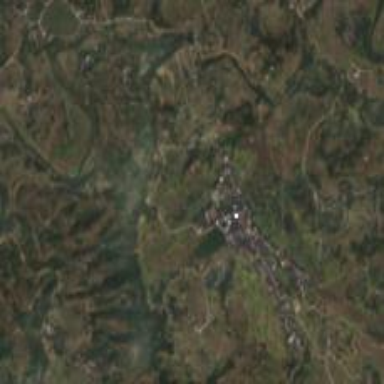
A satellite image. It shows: Township classified as town.